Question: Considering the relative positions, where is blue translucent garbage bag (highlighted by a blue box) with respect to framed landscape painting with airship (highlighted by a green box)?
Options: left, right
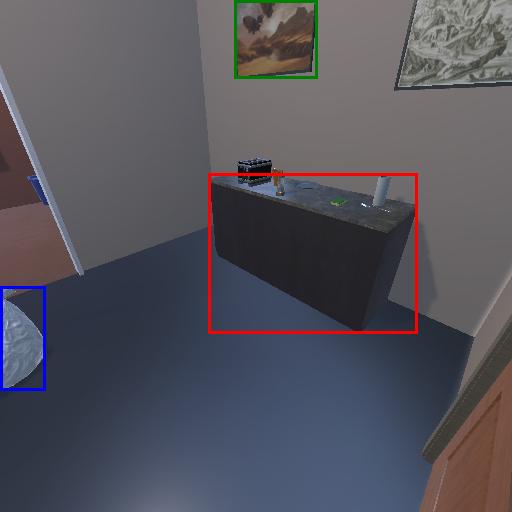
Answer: left